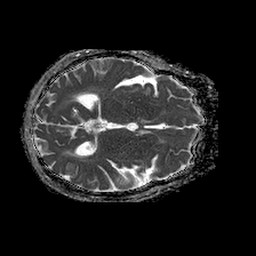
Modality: ADC
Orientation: axial
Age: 79
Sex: female
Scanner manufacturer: philips
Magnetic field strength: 1.5 T
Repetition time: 4.6 s
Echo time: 0.08631 s